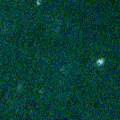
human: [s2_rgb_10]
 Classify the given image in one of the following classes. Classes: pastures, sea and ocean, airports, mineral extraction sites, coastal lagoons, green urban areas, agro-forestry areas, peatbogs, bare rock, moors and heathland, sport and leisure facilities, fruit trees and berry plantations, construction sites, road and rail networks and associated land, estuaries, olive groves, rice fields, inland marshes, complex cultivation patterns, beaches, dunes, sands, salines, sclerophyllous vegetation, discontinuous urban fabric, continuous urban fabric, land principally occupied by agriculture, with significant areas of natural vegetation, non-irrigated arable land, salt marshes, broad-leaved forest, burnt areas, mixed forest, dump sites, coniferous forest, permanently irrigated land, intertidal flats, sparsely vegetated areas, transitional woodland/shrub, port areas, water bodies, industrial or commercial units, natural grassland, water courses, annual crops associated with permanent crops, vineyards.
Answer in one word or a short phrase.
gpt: sea and ocean